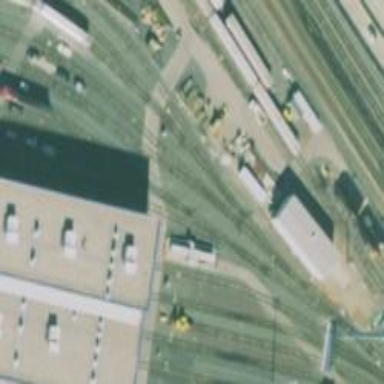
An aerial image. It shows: Level crossing along the railway.